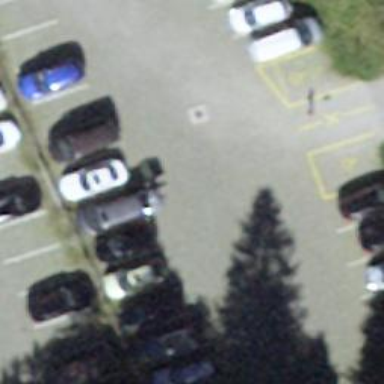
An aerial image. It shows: Parking aisle with grass paver surface.